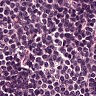
Metastatic tissue present: no